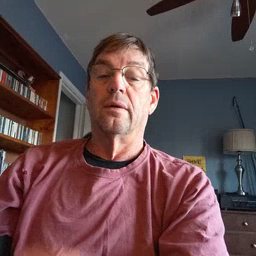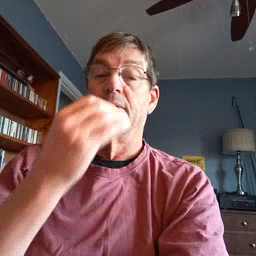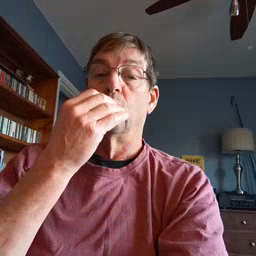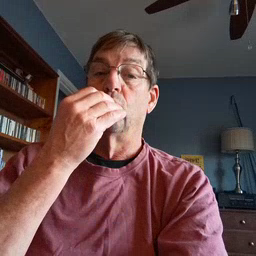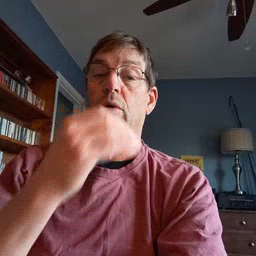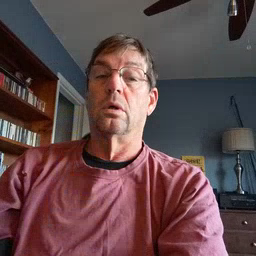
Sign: food